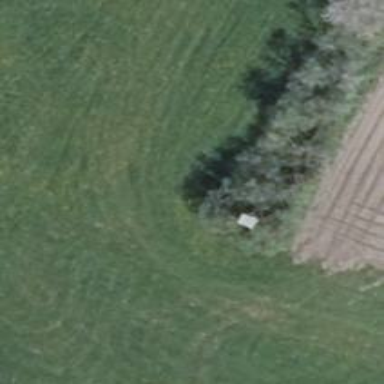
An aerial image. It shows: Hunting stand.